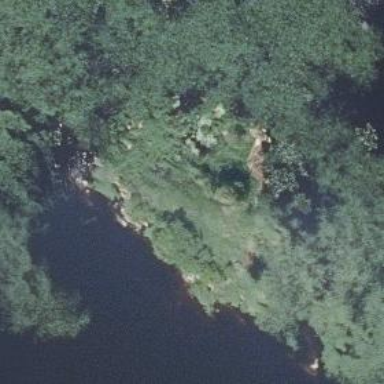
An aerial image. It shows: Islet surrounded by woodland.